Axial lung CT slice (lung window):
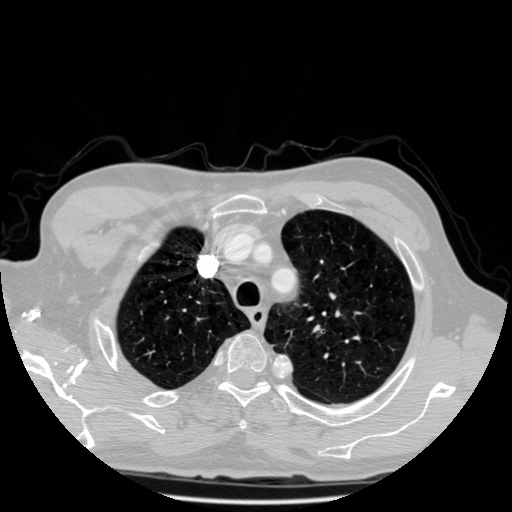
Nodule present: no